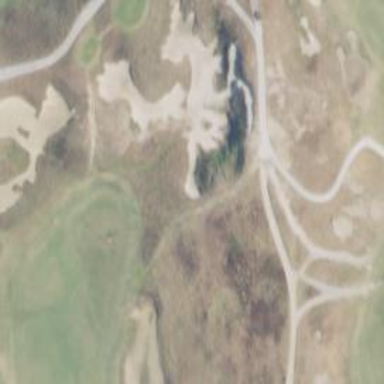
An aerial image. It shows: Path for both roads and golfers.